Question: I have four ViewController, I don't use an UITabbedbar because It's more difficult to customize.
I use modal segue but I think the memory consumption is excessive.
this is a screen shot of my first and second VC.
What I have to use to change View correctly?

---
That's the code I use :
'''
override func prepareForSegue(segue: UIStoryboardSegue, sender: AnyObject!) {
if (segue.identifier == "second") {
let secondVC = segue.destinationViewController as SecondViewController;
}
}
'''
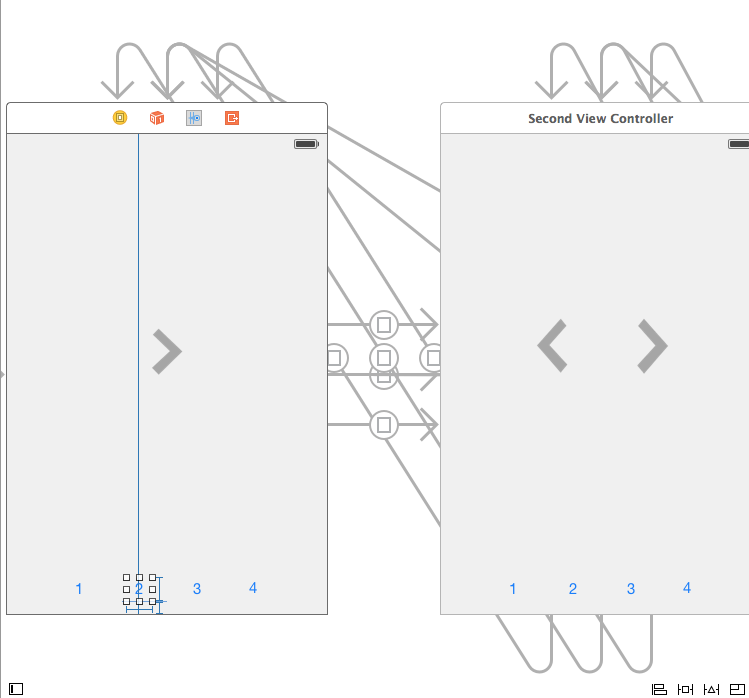
Answer: From your Storyboard diagram, it is clear that you have created a segue from each button in your "tab bar" to another view controller. Except for the , segues always create a new instance of the view controller they are switching to. So if you use your setup to switch from view controller 1 to view controller 2 and then back to view controller 1, you won't be returning to the view controller you came from but instead you will be creating an entirely new view controller 1.
This is why your memory consumption is excessive. You keep creating view controllers until your app crashes.
I would recommend you return to using a tab bar controller. They were designed to allocate the view controllers once up front and then just switch between them. Also, they have a standard look for a reason, it helps the user of your app know immediately how to interact with them.
---
To pass data between tabs, you won't use segues because there is no segue happening when you switch tabs. There are many ways you can do this, but they all boil down to having model data stored where all of the tabs can access it. This can be done with in a larger app. For a simple app, you can do the following:
1. Create a custom subclass of UITabBarController. Let's call it CustomTabBarController. Have that class create and hold the model data that will be accessed by each of your tabs. CustomTabBarController.swift: import UIKit
// This class holds the data for my model.
class ModelData {
var name = "Fred"
var age = 50
}
class CustomTabBarController: UITabBarController {
// Instantiate the one copy of the model data that will be accessed
// by all of the tabs.
var model = ModelData()
override func viewDidLoad() {
super.viewDidLoad()
// Do any additional setup after loading the view.
}
}
2. In your Storyboard, in the Identity Inspector, change the class of UITabBarController to CustomTabBarController.
3. In viewWillAppear in each of your tabs, get a reference to the model data and then you can use it. FirstViewController.swift: import UIKit
class FirstViewController: UIViewController {
override func viewWillAppear(_ animated: Bool) {
super.viewWillAppear(animated)
// Get a reference to the model data from the custom tab bar controller.
let model = (self.tabBarController as! CustomTabBarController).model
// Show that we can access and update the model data from the first tab.
// Let's just increase the age each time this tab appears and assign
// a random name.
model.age += 1
let names = ["Larry", "Curly", "Moe"]
model.name = names[Int(arc4random_uniform(UInt32(names.count)))]
}
}
SecondViewController.swift: import UIKit
class SecondViewController: UIViewController {
@IBOutlet weak var nameLabel: UILabel!
@IBOutlet weak var ageLabel: UILabel!
override func viewWillAppear(_ animated: Bool) {
super.viewWillAppear(animated)
// Get a reference to the model data from the custom tab bar controller.
let model = (self.tabBarController as! CustomTabBarController).model
// This tab will simply access the data and display it when the view
// appears.
nameLabel.text = model.name
ageLabel.text = "\(model.age)"
}
}